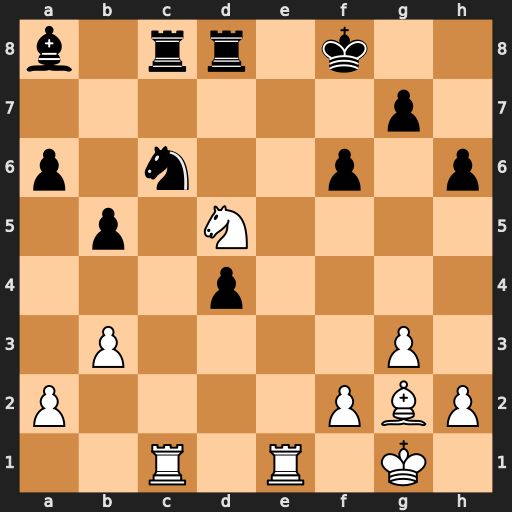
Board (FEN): b1rr1k2/6p1/p1n2p1p/1p1N4/3p4/1P4P1/P4PBP/2R1R1K1
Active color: w
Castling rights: -
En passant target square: -
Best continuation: Nb6 Bb7 Nxc8